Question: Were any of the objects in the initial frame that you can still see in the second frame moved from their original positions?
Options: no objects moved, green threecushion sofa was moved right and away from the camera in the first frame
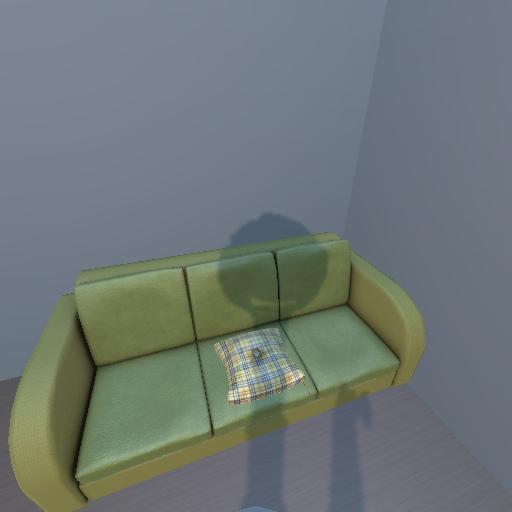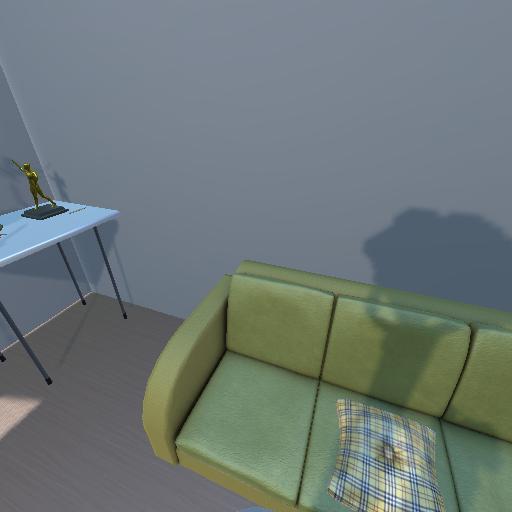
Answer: no objects moved